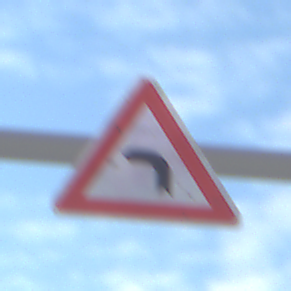
Verkehrszeichen: KurveLinks
Umgebung: Outdoor, Suburban
Tageszeit: Midday
Wetter: PartlyCloudy
Licht: Natural
Jahreszeit: NotSpecified
Kontrast: HighContrast